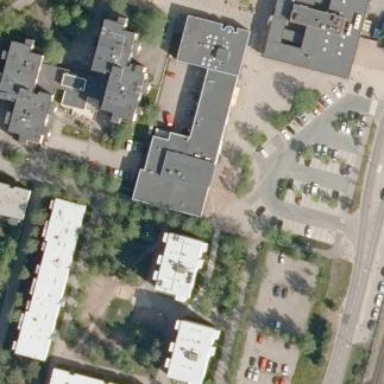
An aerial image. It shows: Building with flat roof.